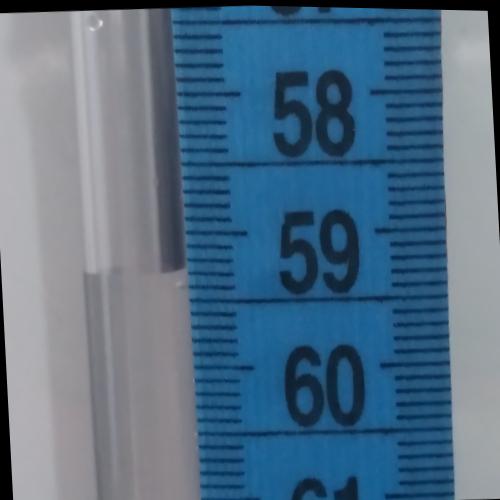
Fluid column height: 59.3 cm